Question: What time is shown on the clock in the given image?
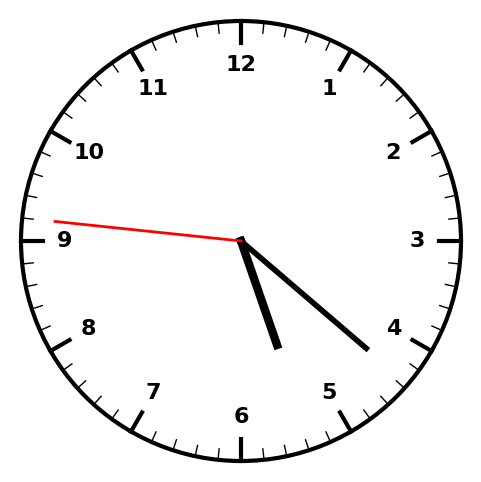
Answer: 05:21:46